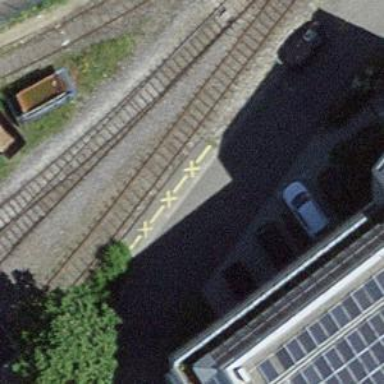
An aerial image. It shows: Rail spur service.